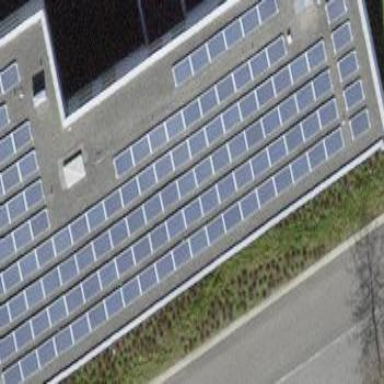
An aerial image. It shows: Solar power generator using photovoltaic panels.